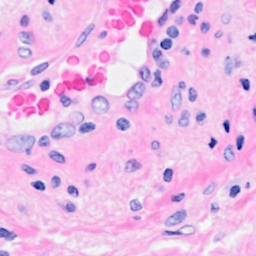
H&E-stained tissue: Breast